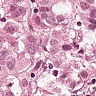
Metastatic tissue present: yes